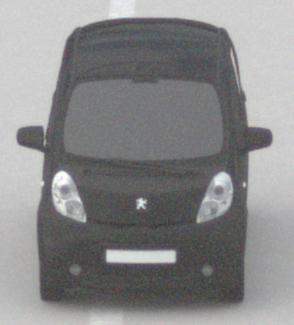
Make: Peugeot
Model: iOn
Detailed model: iOn
Model produced from: 2010/12
Model produced until: 2013/02
Doors: 5
Color: black
Road condition: dry road
Daytime: midday
Contrast: low contrast